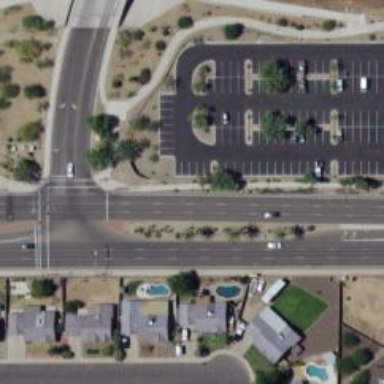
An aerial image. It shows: Secondary road with asphalt surface.